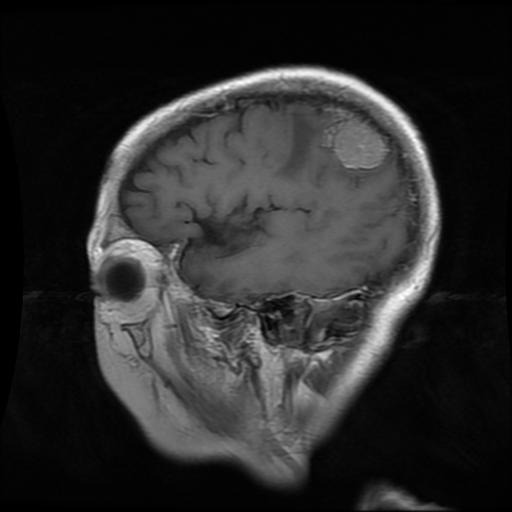
Label: meningioma